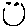
Label: smiley face